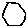
Label: hexagon